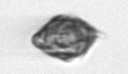
Label: Kryptoperidinium_triquetrum